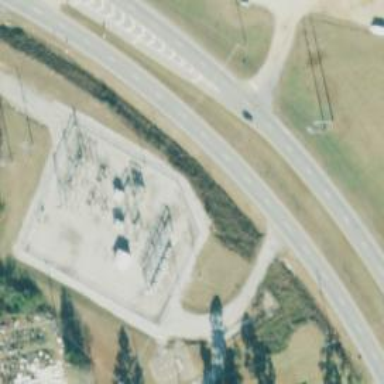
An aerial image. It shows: Distribution power substation secured by fence.